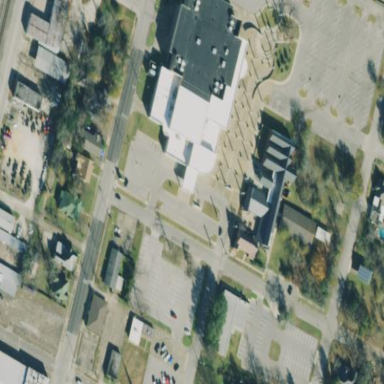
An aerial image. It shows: Civic building.